Question: How can I get ggplot to produce something similar like

'''
library(ggplot2)
library(reshape2)
library(ecp)
synthetic_control.data <- read.table("/path/synthetic_control.data.txt", quote=""", comment.char="")
n <- 2
s <- sample(1:100, n)
idx <- c(s, 100+s, 200+s, 300+s, 400+s, 500+s)
sample2 <- synthetic_control.data[idx,]
df = as.data.frame(t(as.matrix(sample2)))
#calculate the change points
changeP <- e.divisive(as.matrix(df[1]), k=8, R = 400, alpha = 2, min.size = 3)
changeP = changeP$estimates
changeP = changeP[-c(1,length(changeP))]
changePoints = data.frame(changeP,variable=colnames(df)[1])
for(series in 2:ncol(df)){
changeP <- e.divisive(as.matrix(df[series]), k=8, R = 400, alpha = 2, min.size = 3)
changeP = changeP$estimates
changeP = changeP[-c(1,length(changeP))]
changePoints = rbind(changePoints, data.frame(changeP,variable=colnames(df)[2]))
}
'''
this is the interesting part about the plot:
df$id = 1:nrow(df)
dfMelt <- reshape2::melt(df, id.vars = "id")
p = ggplot(dfMelt,aes(x=id,y=value))+geom_line(color = "steelblue")+ facet_grid(variable ~ ., scales = 'free_y')
p + geom_vline(aes(xintercept=changeP), data=changePoints, linetype='dashed')
So far my result is: <URL> which means that there is something wrong with my array passed to the 'geom_vlines'.
Could you point me in the right direction why I only get 'vlines' in the first 2 plots?
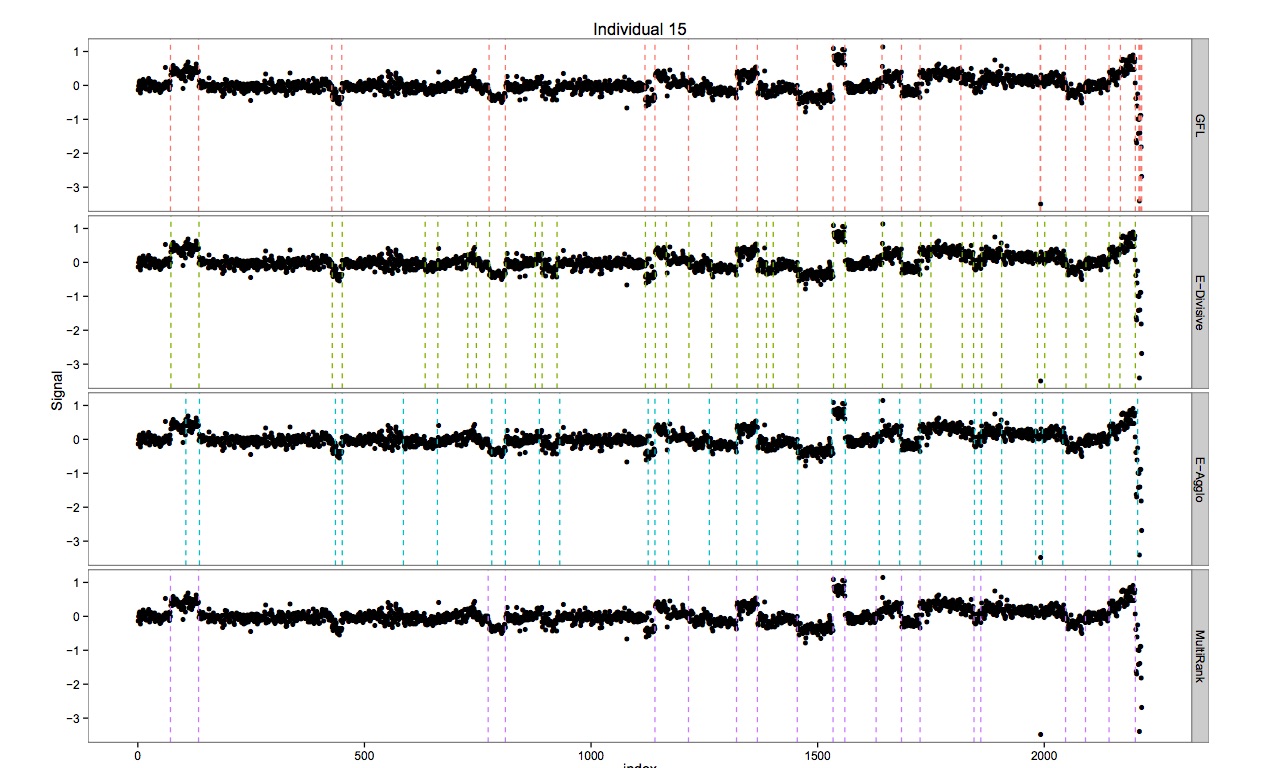
Answer: This is the solution:
'''
library(ggplot2)
library(reshape2)
library(ecp)
synthetic_control.data <- read.table("/Users/geoHeil/Dropbox/6.Semester/BachelorThesis/rResearch/data/synthetic_control.data.txt", quote=""", comment.char="")
n <- 2
s <- sample(1:100, n)
idx <- c(s, 100+s, 200+s, 300+s, 400+s, 500+s)
sample2 <- synthetic_control.data[idx,]
df = as.data.frame(t(as.matrix(sample2)))
#calculate the change points
changeP <- e.divisive(as.matrix(df[1]), k=8, R = 400, alpha = 2, min.size = 3)
changeP = changeP$estimates
changeP = changeP[-c(1,length(changeP))]
changePoints = data.frame(changeP,variable=colnames(df)[1])
for(series in 2:ncol(df)){
changeP <- e.divisive(as.matrix(df[series]), k=8, R = 400, alpha = 2, min.size = 3)
changeP = changeP$estimates
changeP = changeP[-c(1,length(changeP))]
changePoints = rbind(changePoints, data.frame(changeP,variable=colnames(df)[series]))
}
# plot
df$id = 1:nrow(df)
dfMelt <- reshape2::melt(df, id.vars = "id")
p = ggplot(dfMelt,aes(x=id,y=value))+geom_line(color = "steelblue")+ facet_grid(variable ~ ., scales = 'free_y')
p + geom_vline(aes(xintercept=changeP), data=changePoints, linetype='dashed', colour='darkgreen')
'''